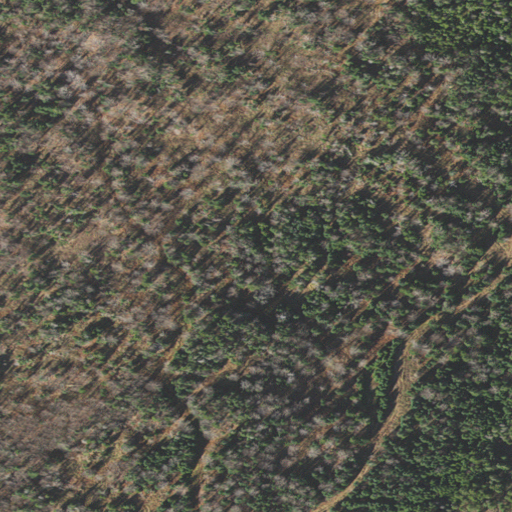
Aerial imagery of ridge(s) in New Hampshire named Mud Pond Ridge containing mixed forest, shrub, deciduous forest, and evergreen forest